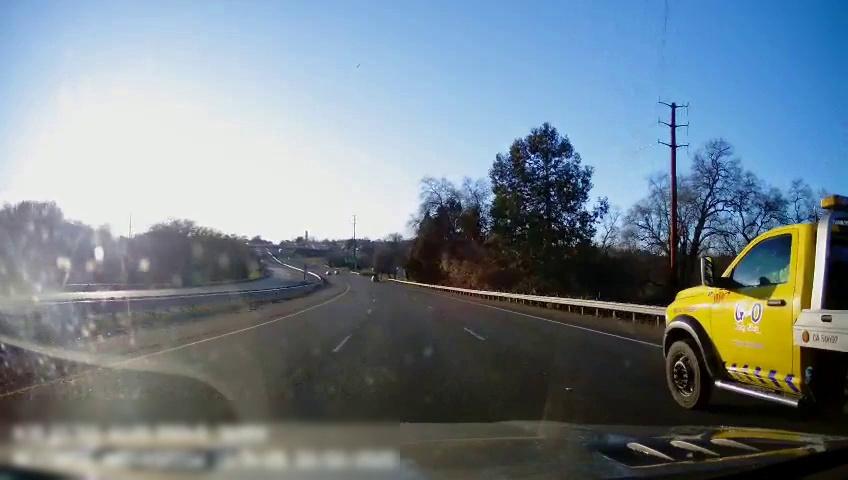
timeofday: Day
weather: Sunny
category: Drivable Space
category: Drivable Space
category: Vehicles | Truck
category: Lanes | Current Lane
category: Lanes | Current Lane
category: Lanes | Alternate Lane
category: Lanes | Alternate Lane